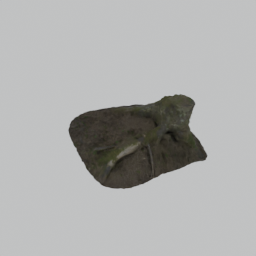
Label: nature